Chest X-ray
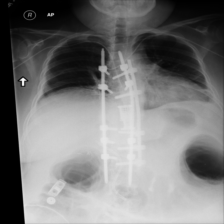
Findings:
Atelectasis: negative
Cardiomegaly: positive
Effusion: positive
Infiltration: negative
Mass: negative
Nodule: negative
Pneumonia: negative
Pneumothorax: negative
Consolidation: negative
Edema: negative
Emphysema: negative
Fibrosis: positive
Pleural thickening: negative
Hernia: negative